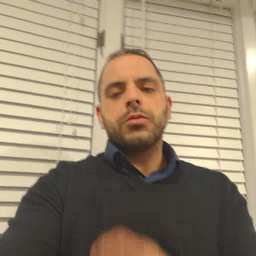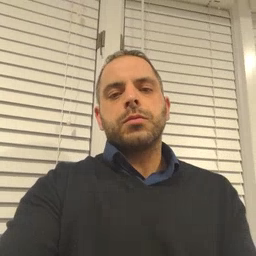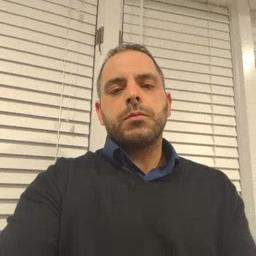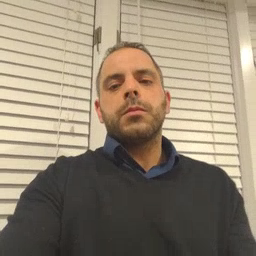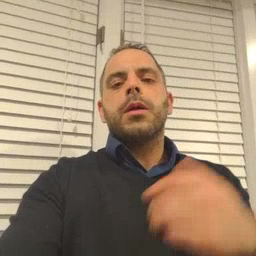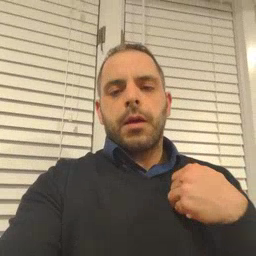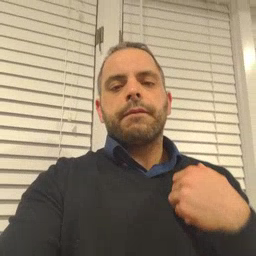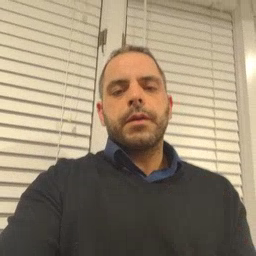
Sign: have